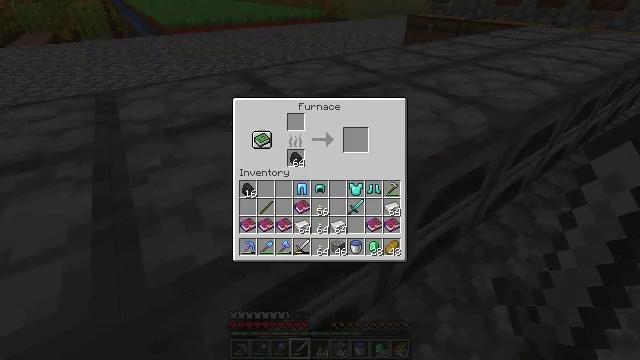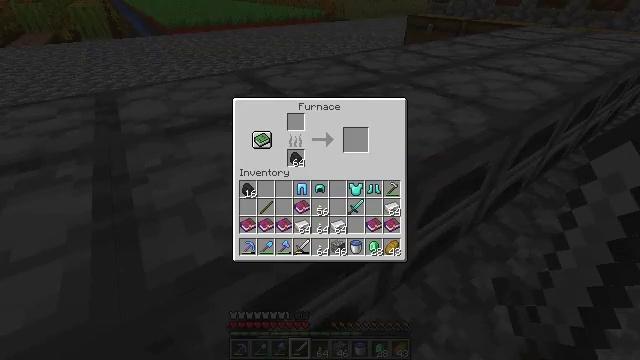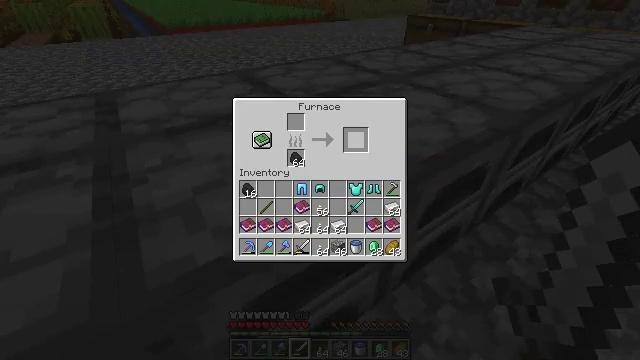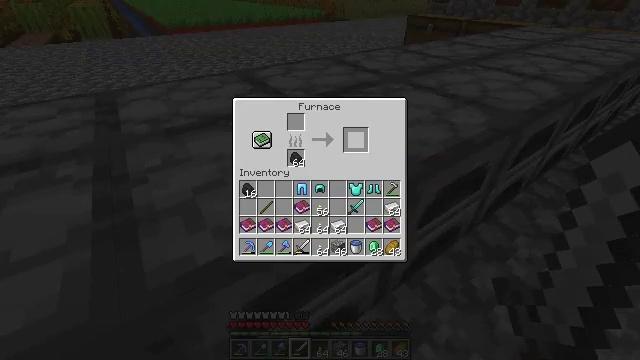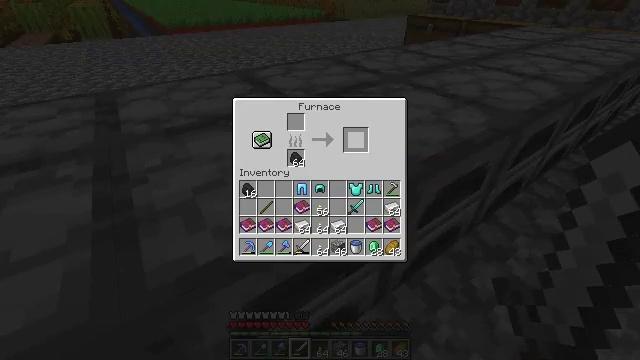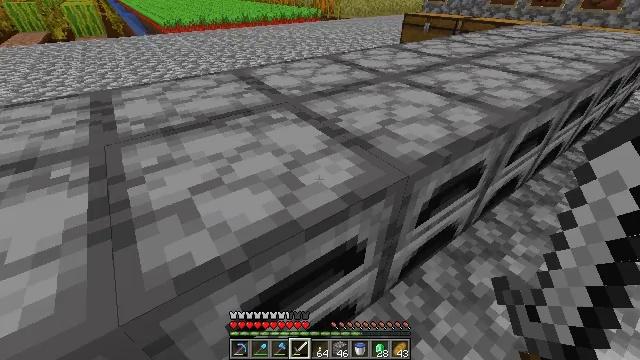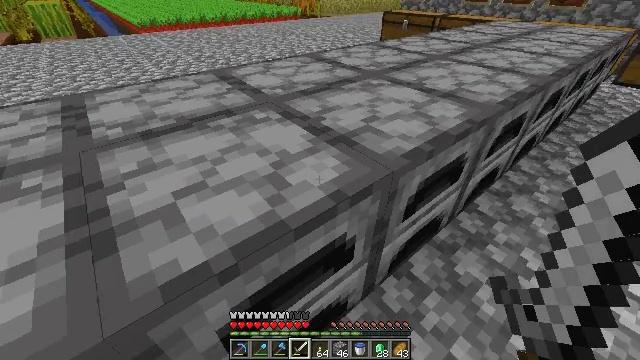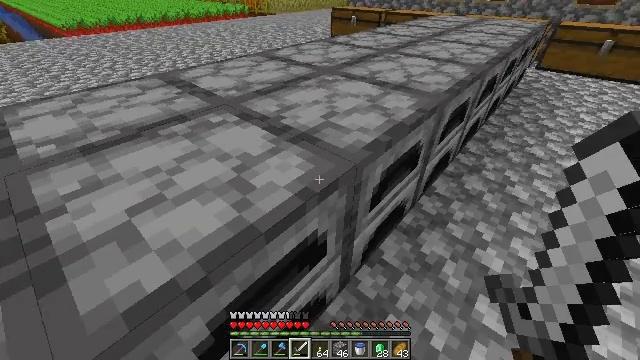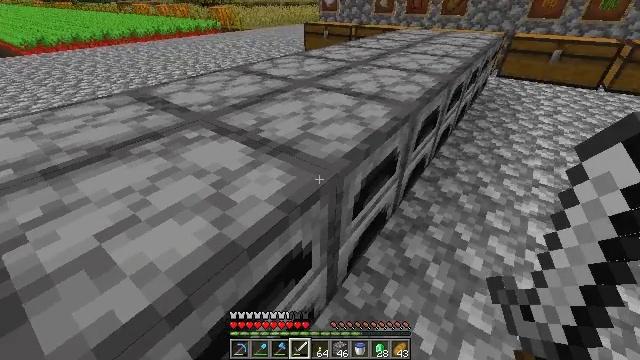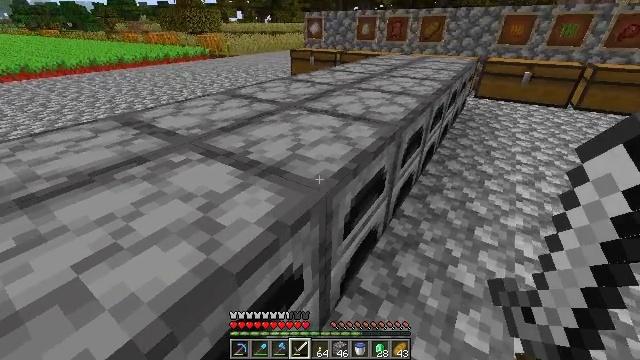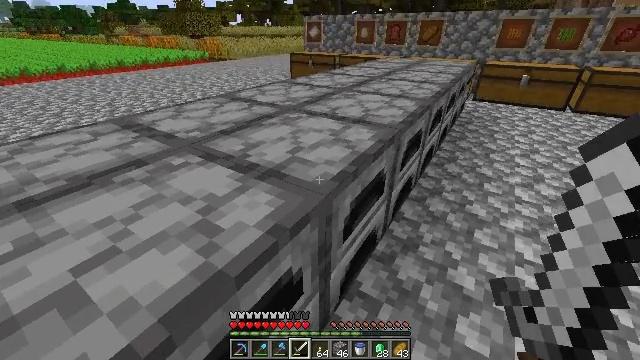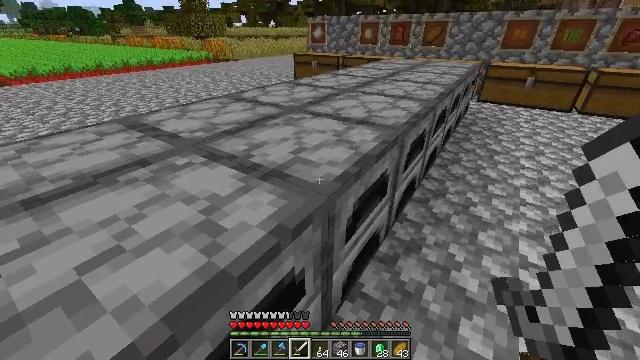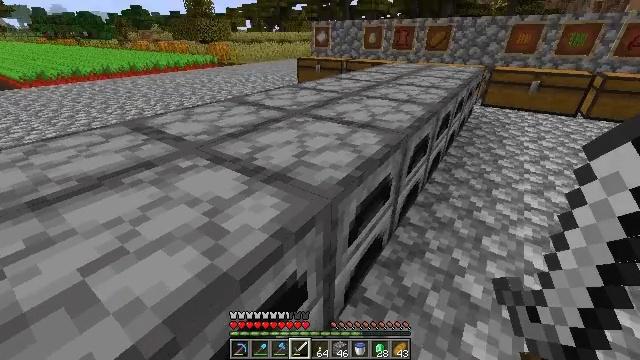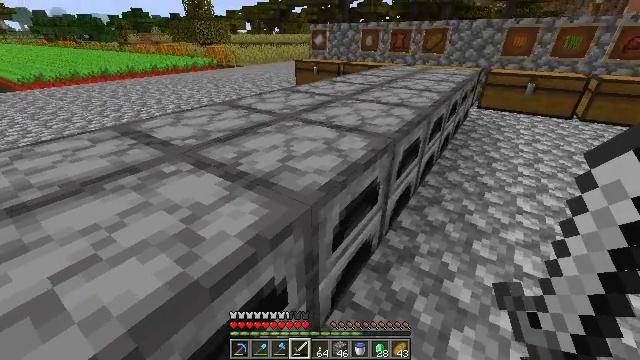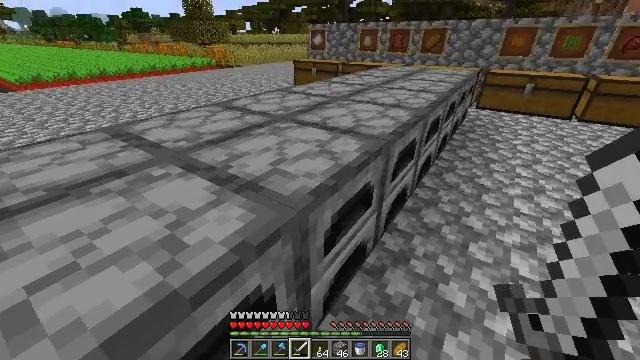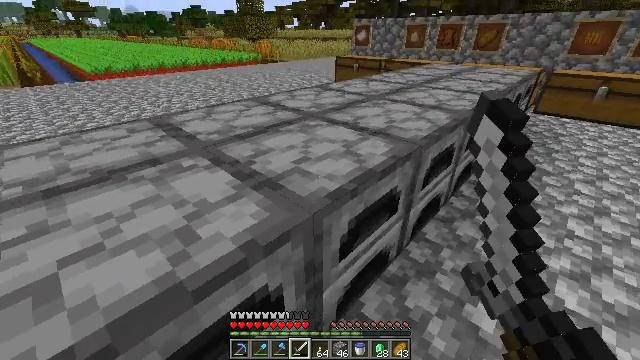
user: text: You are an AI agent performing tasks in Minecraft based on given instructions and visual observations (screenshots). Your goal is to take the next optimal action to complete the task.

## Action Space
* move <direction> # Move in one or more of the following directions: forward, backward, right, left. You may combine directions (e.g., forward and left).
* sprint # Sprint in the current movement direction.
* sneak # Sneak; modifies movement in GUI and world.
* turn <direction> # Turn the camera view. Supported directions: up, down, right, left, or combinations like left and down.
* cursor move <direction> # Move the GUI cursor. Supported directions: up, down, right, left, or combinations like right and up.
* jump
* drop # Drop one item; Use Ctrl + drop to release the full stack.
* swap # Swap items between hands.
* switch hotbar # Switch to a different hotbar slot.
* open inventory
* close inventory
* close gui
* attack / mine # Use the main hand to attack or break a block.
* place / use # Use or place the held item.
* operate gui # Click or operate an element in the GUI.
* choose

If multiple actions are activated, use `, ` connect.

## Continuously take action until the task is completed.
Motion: motion action
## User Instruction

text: Make glass by using sand in a furnace.
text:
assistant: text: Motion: cursor move right
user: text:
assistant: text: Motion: no_op
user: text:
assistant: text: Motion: no_op
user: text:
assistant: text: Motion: no_op
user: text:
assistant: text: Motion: no_op
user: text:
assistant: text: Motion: turn right, close gui
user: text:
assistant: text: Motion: turn right
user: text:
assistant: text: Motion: turn right and up
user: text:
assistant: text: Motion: turn right and up
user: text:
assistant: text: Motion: no_op
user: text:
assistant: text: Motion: no_op
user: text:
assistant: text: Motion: no_op
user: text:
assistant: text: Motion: move right
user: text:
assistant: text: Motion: move forward and move right, use / place
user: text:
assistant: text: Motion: move forward and move right, turn left, use / place
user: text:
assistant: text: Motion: turn left
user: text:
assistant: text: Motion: turn left and down
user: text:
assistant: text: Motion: no_op
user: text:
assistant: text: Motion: open gui
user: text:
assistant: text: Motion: no_op
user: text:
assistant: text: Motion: no_op
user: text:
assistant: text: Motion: no_op
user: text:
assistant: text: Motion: no_op
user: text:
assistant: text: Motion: no_op
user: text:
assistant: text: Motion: no_op
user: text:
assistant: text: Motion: cursor move right and up
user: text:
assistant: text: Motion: cursor move right and up
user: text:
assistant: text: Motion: no_op
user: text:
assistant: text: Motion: cursor move up
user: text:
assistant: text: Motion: no_op